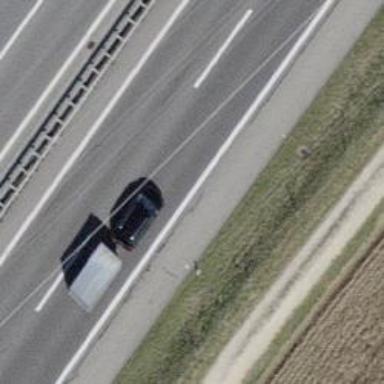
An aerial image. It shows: Asphalt motorway.